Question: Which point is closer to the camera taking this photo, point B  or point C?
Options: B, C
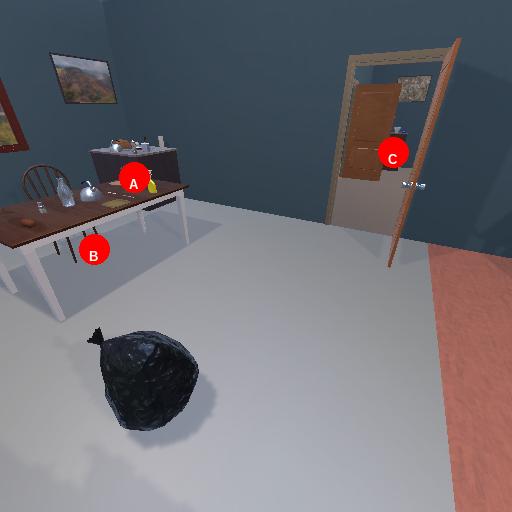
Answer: B